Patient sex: M
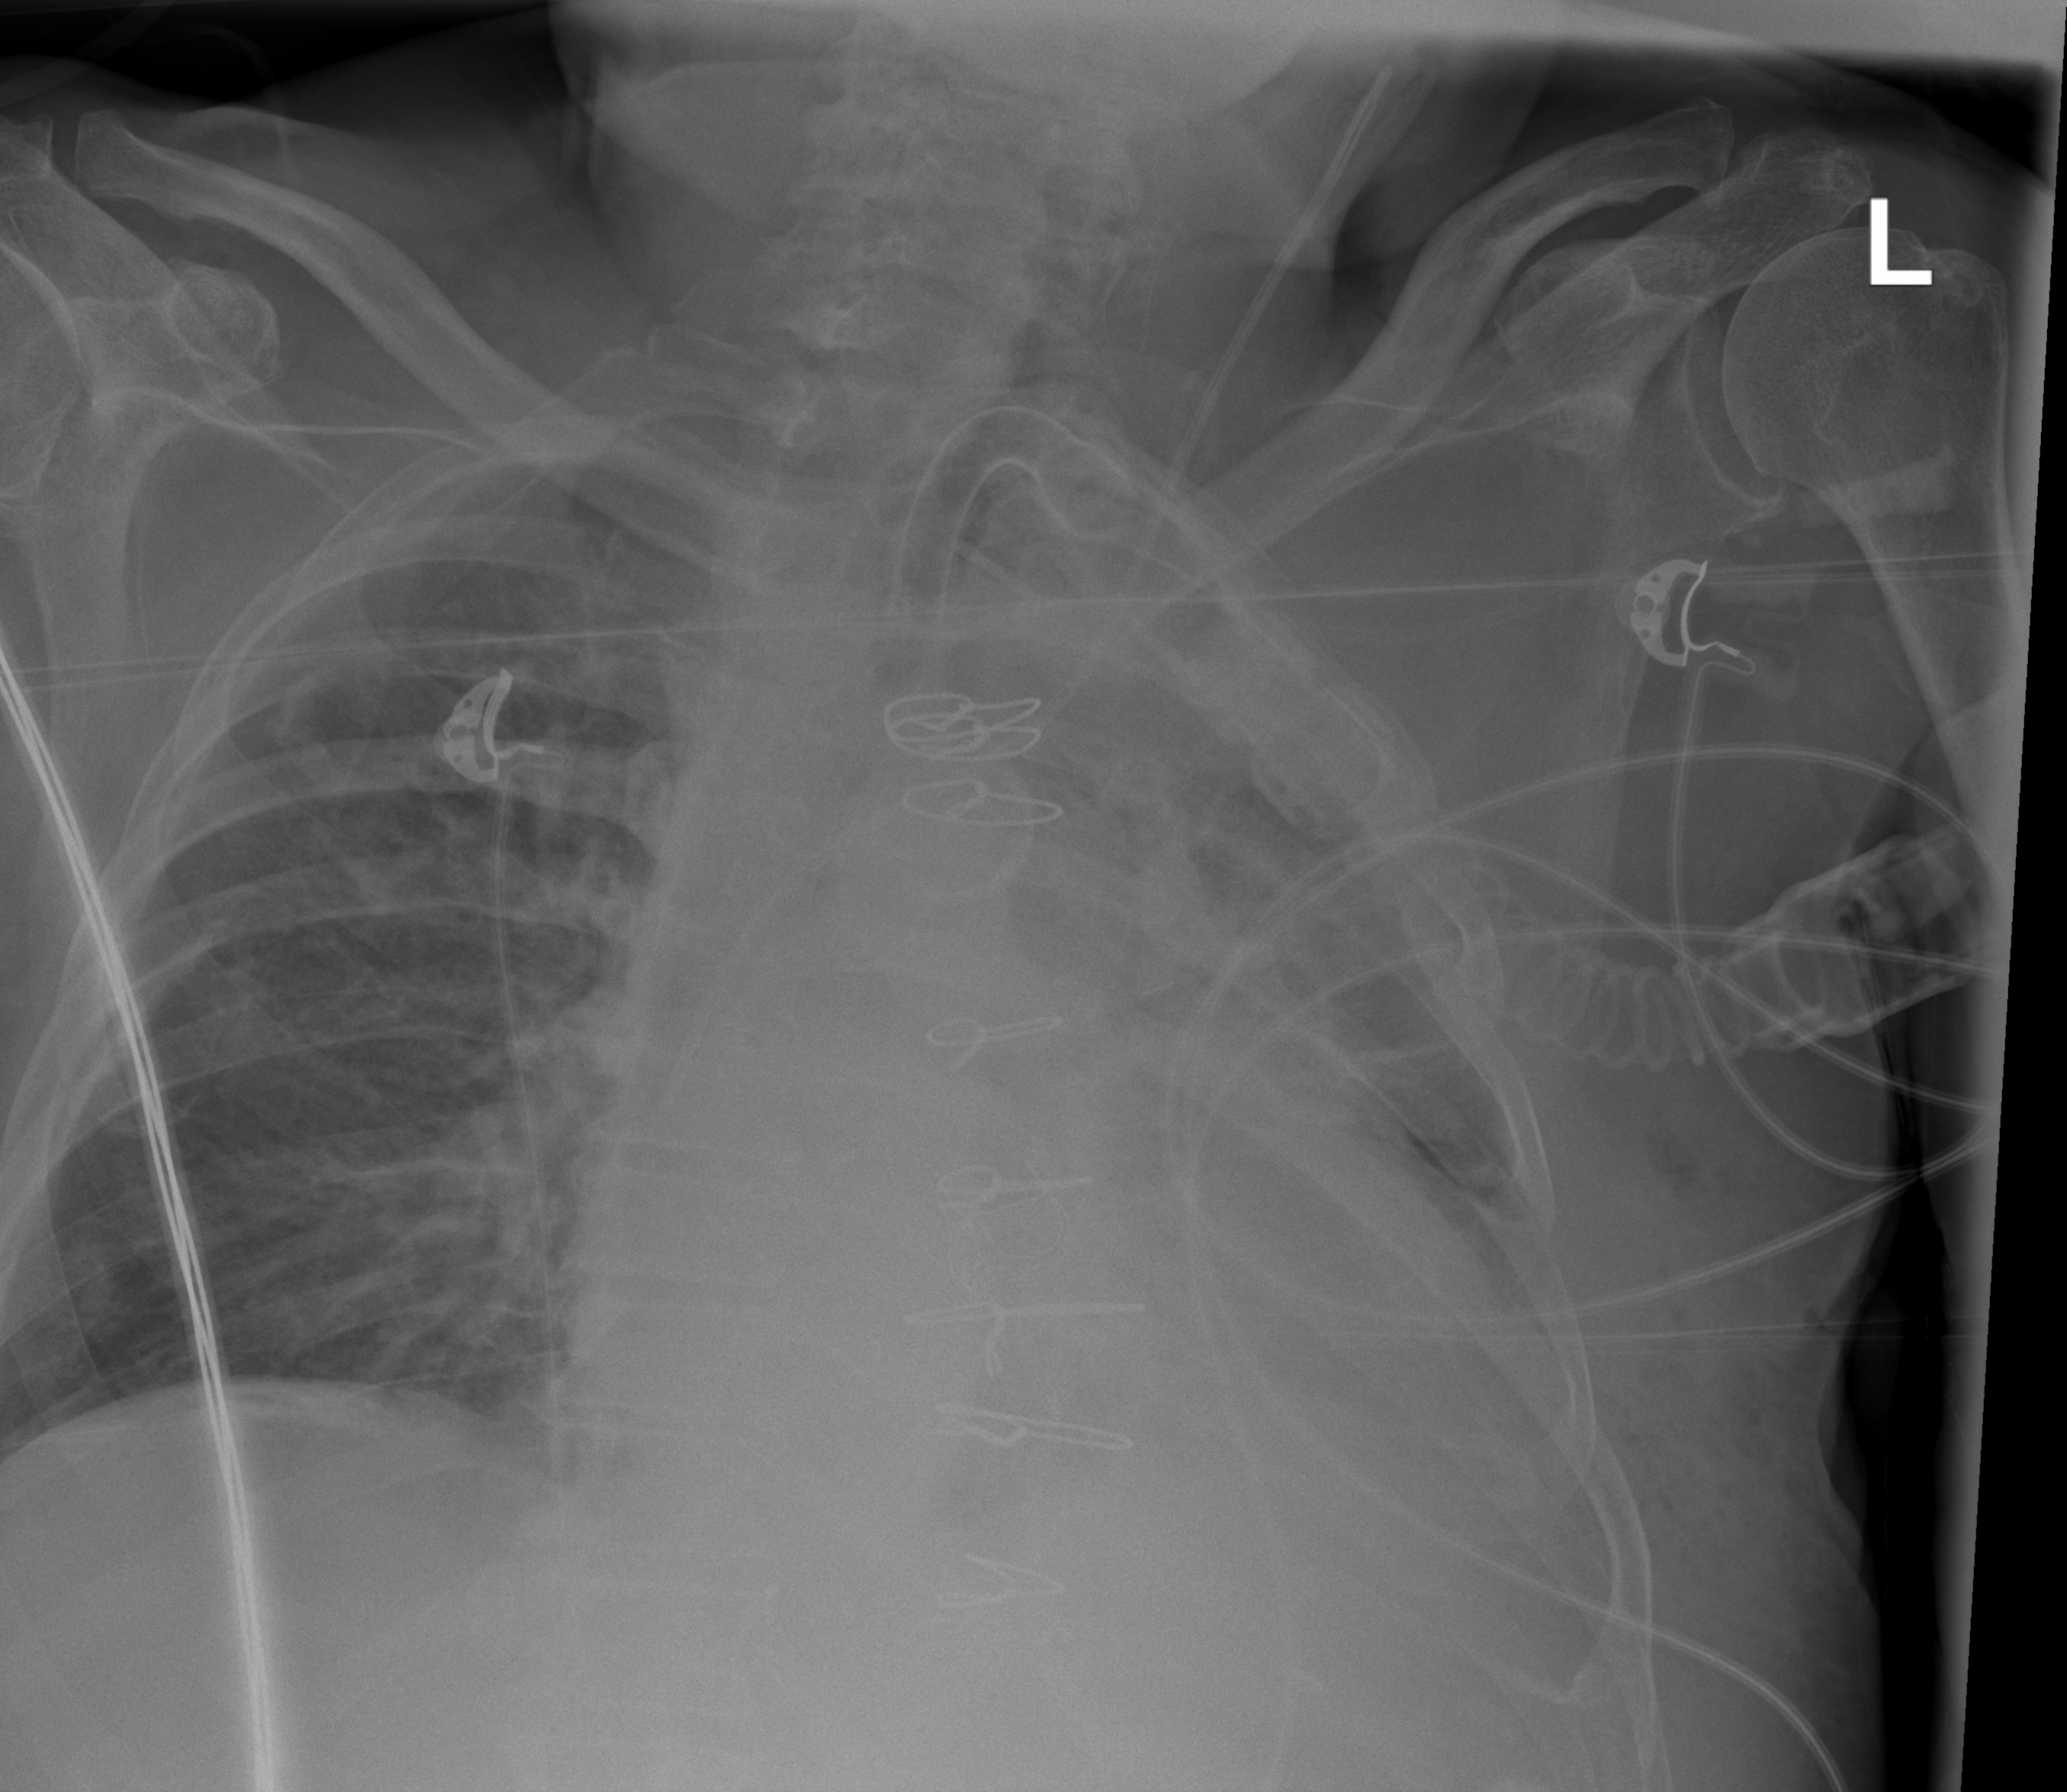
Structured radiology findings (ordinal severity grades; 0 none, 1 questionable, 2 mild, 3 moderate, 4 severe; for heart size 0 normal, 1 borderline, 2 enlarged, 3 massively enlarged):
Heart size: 2
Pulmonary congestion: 2
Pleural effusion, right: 0
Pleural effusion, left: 2
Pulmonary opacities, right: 2
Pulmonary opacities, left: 2
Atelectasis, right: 2
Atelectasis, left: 2